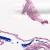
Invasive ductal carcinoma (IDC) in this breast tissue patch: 0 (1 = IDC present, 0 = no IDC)